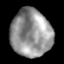
Tissue: lung
Cell type: Others
Senescence score: 0.2283
Nuclear area (px): 1895
Mean DAPI intensity: 147.355